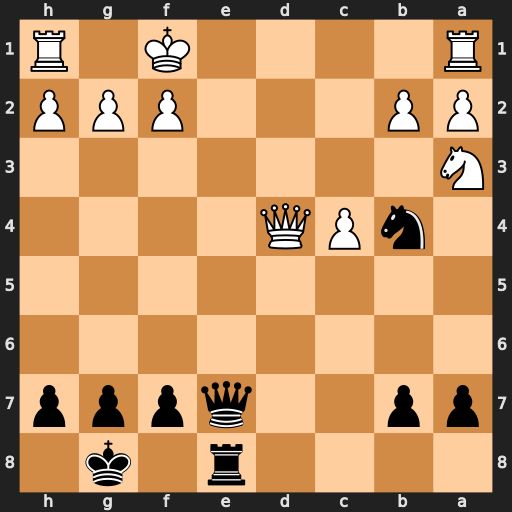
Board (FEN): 4r1k1/pp2qppp/8/8/1nPQ4/N7/PP3PPP/R4K1R
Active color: b
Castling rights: -
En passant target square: -
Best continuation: Qe2+ Kg1 Qe1+ Rxe1 Rxe1#